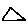
Label: triangle